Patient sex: M
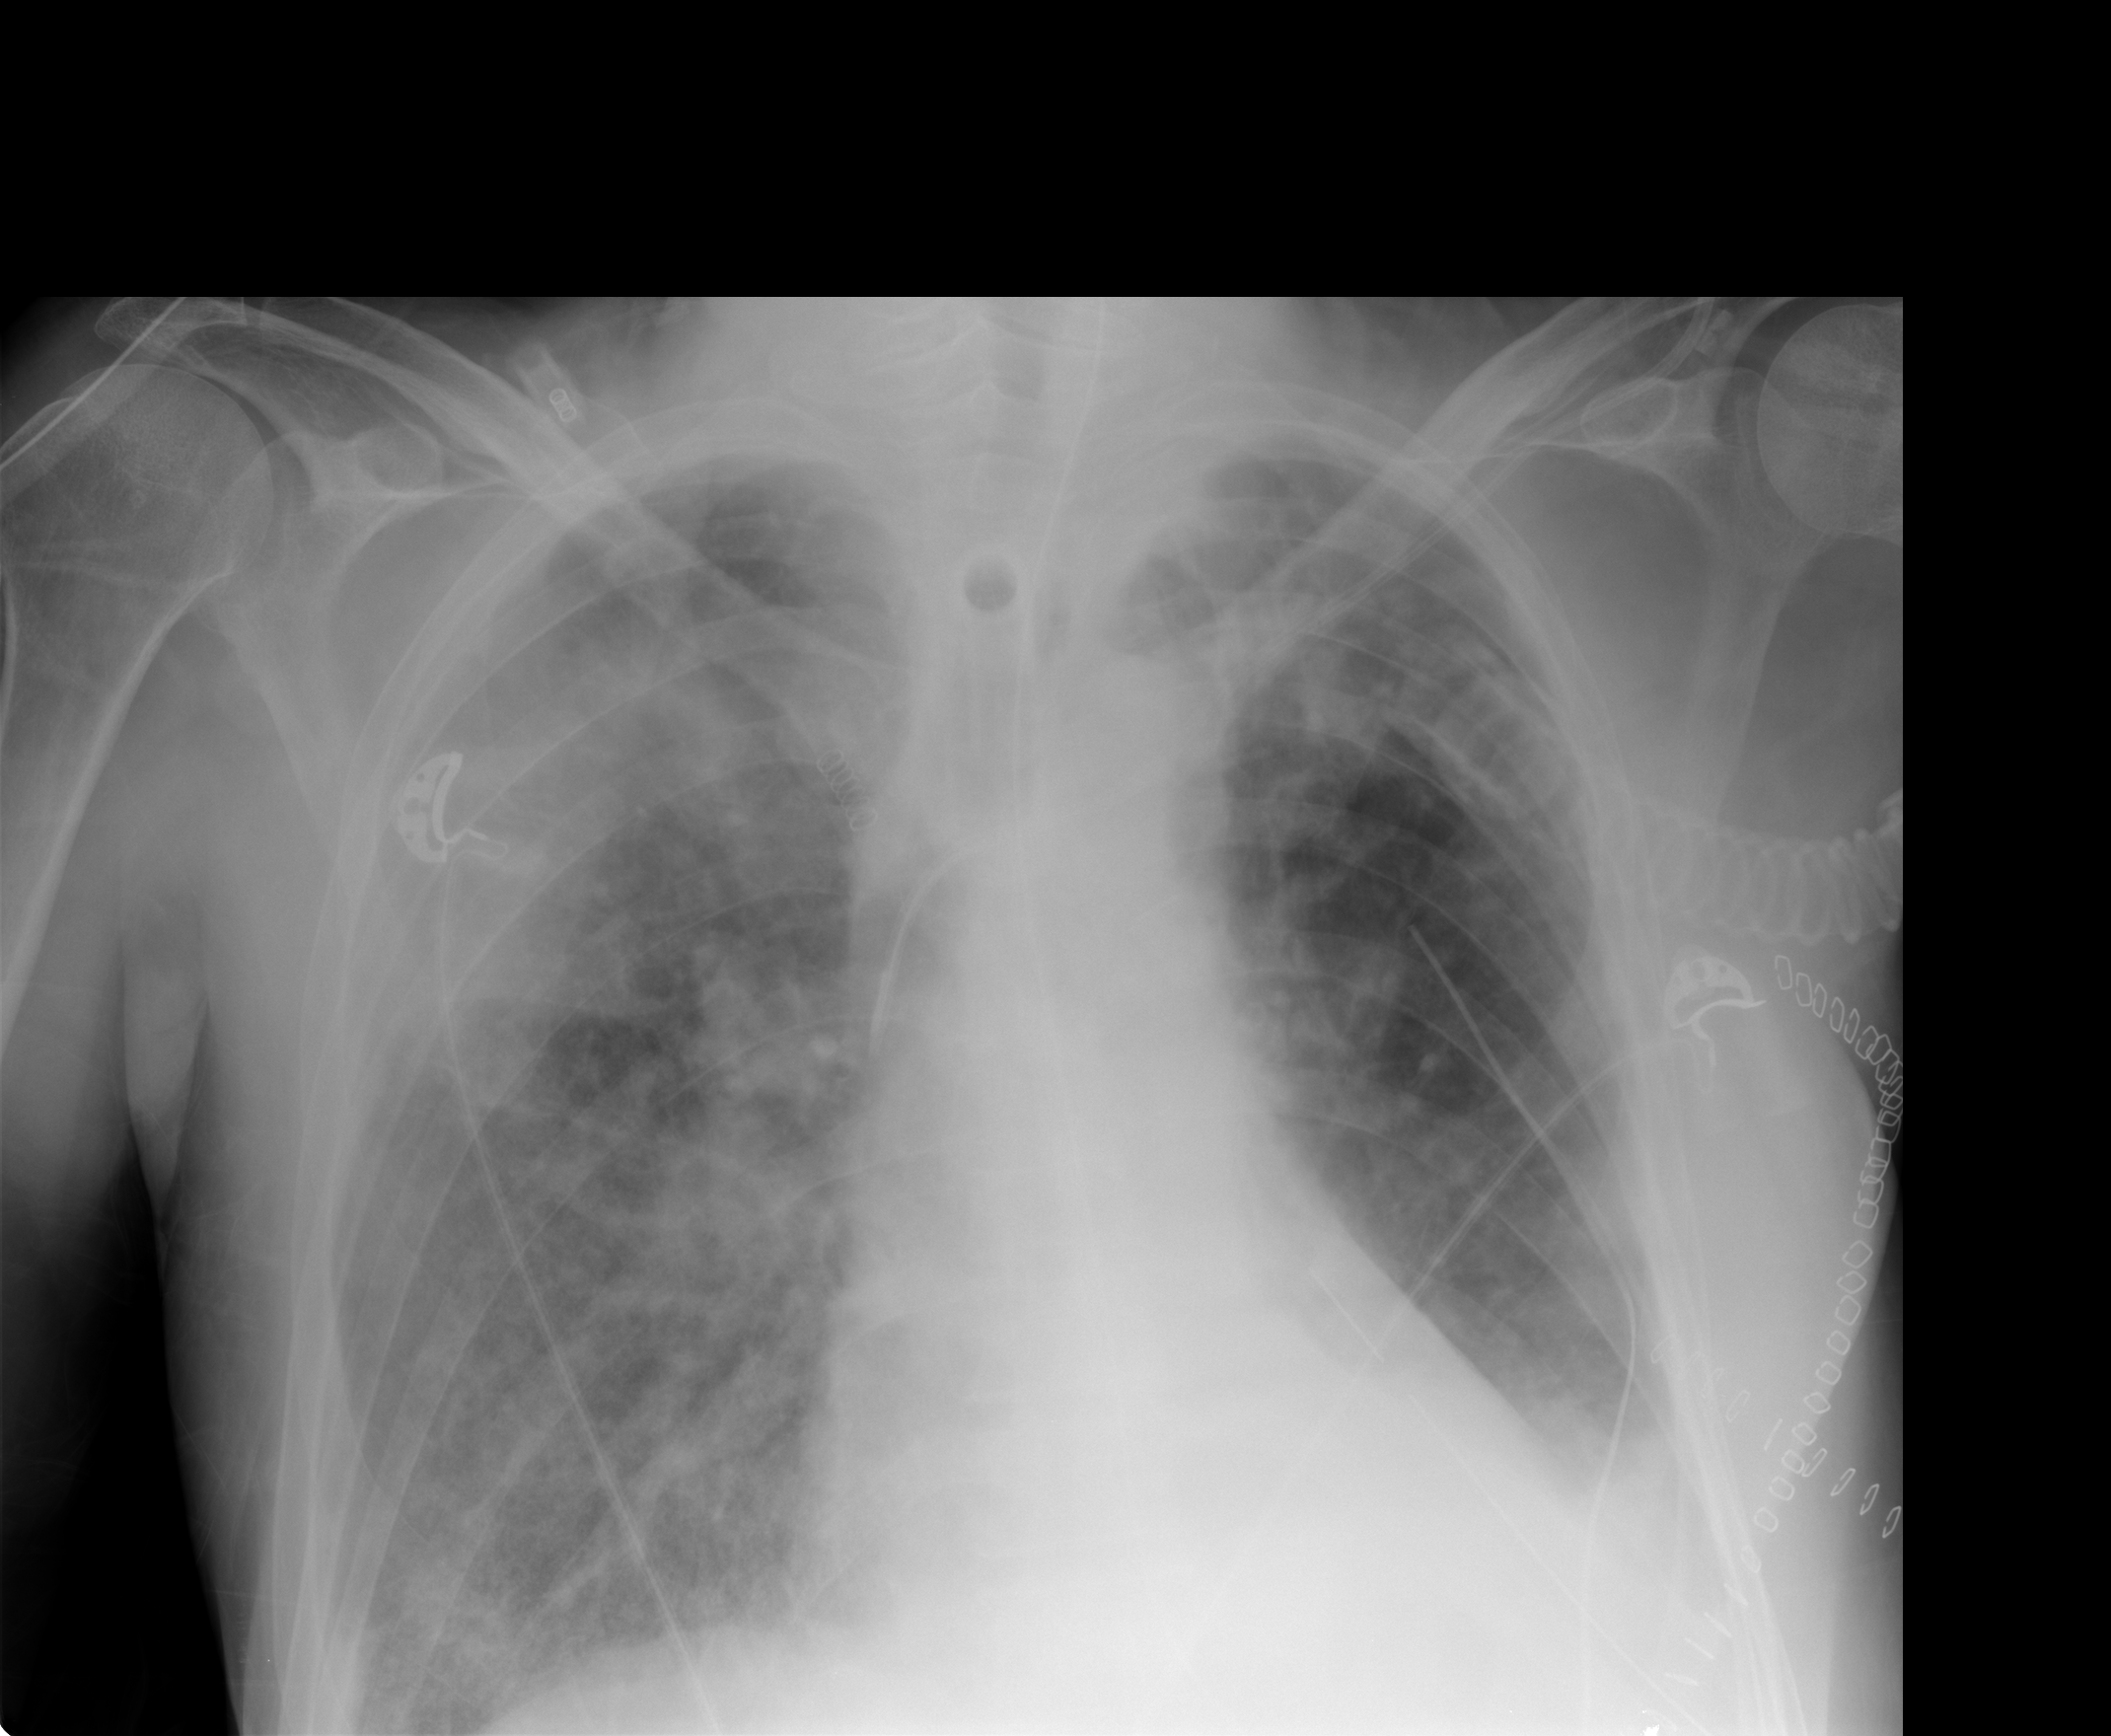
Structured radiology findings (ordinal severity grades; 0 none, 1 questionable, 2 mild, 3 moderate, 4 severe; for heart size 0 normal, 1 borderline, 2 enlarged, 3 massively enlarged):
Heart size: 0
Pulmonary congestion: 2
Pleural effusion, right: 2
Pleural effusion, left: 2
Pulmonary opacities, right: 3
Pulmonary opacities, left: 2
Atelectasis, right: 2
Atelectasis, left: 2